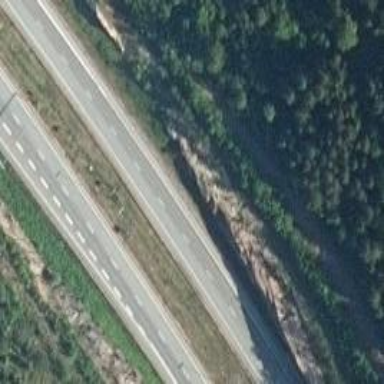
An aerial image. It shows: Asphalt motorway.